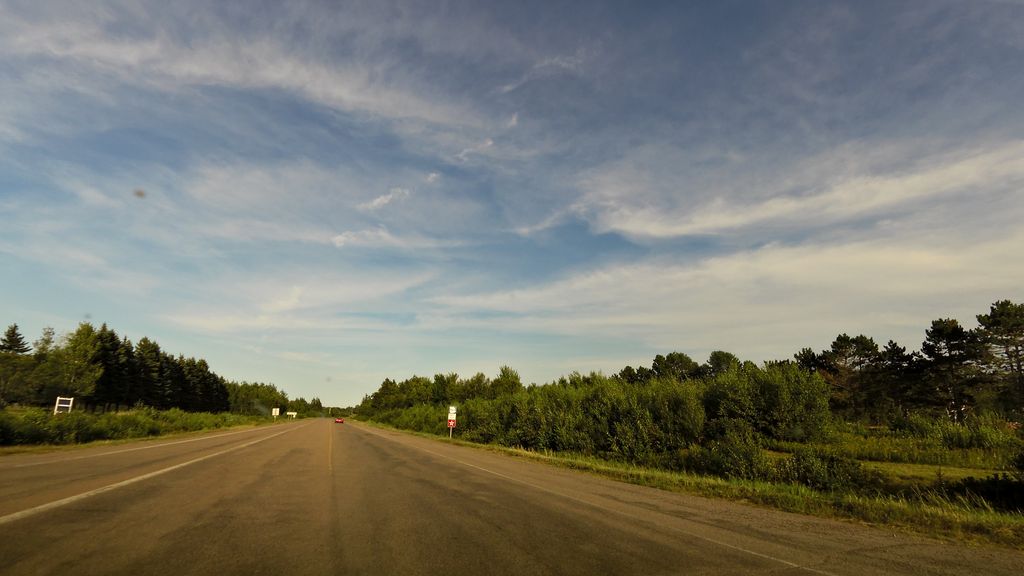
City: charlottetown